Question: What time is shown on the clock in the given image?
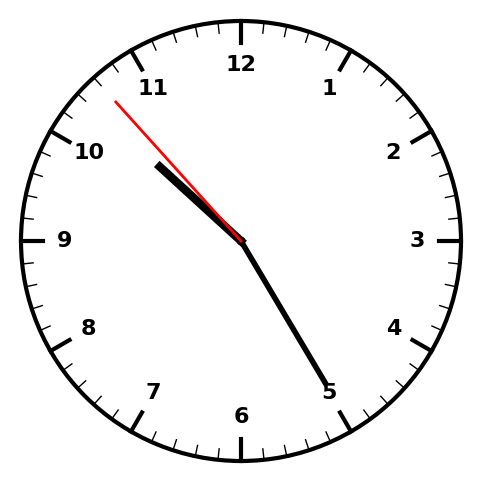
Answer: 10:24:53